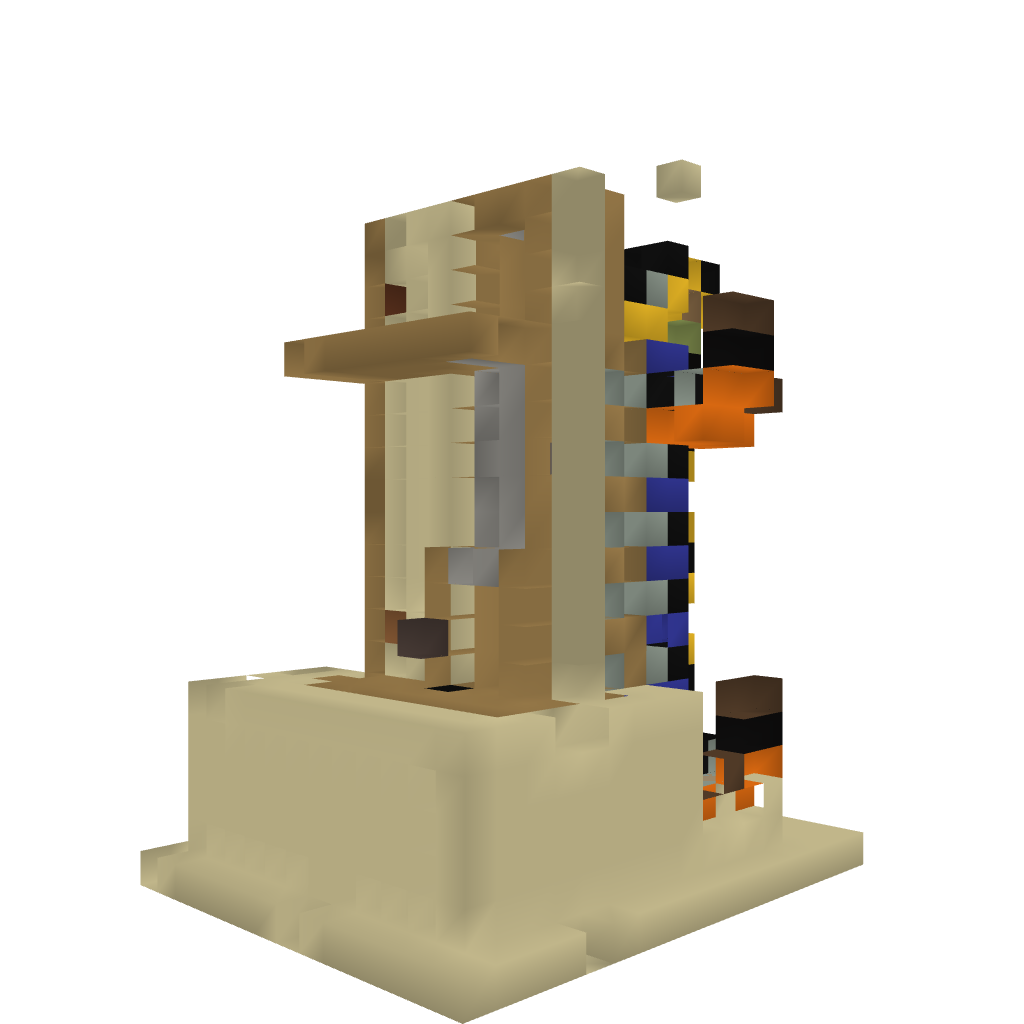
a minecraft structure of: hight speed 100% working elevator